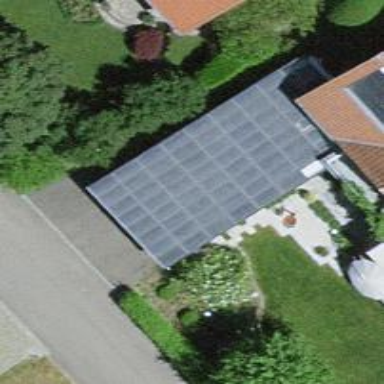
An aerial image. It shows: Solar power generator utilizing photovoltaic technology with solar photovoltaic panels.